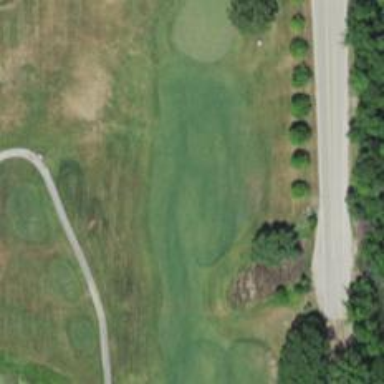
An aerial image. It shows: View of golf hole.